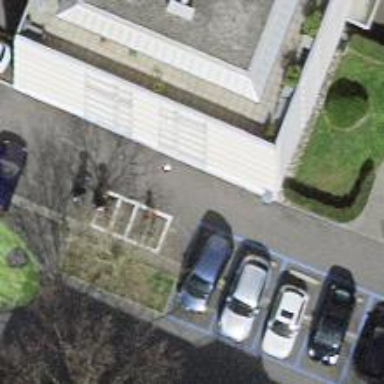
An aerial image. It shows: Bicycle parking area with stands available.